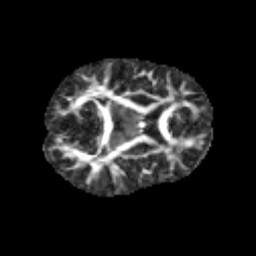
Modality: FA
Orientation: axial
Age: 9
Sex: male
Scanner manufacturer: siemens
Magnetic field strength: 3 T
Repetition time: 3.8 s
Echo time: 0.07 s